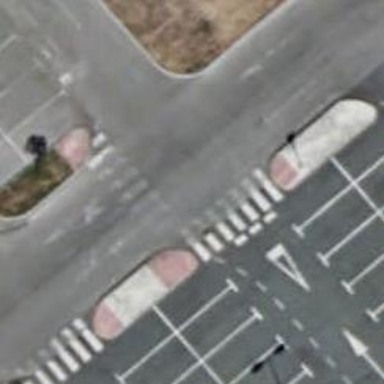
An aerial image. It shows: Pedestrian crossing with zebra markings on footway.